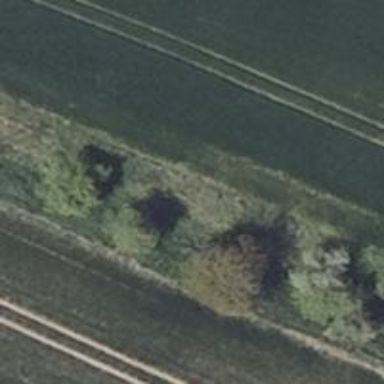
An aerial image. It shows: Deciduous tree with broadleaved leaves.